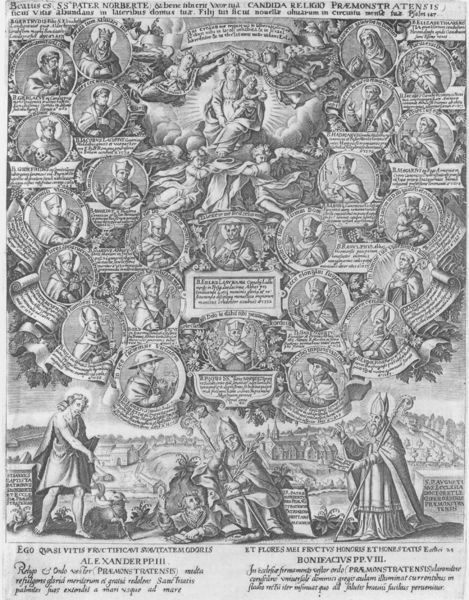
Titel: Beatus es SS PATER NORBERTE
Künstler: Theodor Galle
Standort: Wolfenbüttel
Institution: Herzog August Bibliothek
Schlagwörter: baum, gott, himmel, mann, weiß, wolken, landschaft, menschen, stadt, frau, grau, hut, köpfe, licht, männer, schwarz, haus, tiere, falten, johannes, kirche, adel, familie, kind, mutter, krone, kreis, rund, engel, garten, schrift, stab, grafik, graphik, figuren, bischof, papst, inschrift, faltenwurf, lamm, buch, strahlen, porträts, druck, druckgraphik, druckgrafik, radierung, stich, seite, illustration, schwarzweiß, text, kreise, christus, jesus, christlich, mittelalter, priester, bischöfe, geistliche, mitra, tiara, heilige, büsten, maria, kupferstich, madonna, gloriole, mutter gottes, inschriften, latein, lateinisch, jesuskind, medaillons, martyrer, tafeln, missionar, beschreibungen, madonne, alexander, lamm gottes, himmelskönigin, würdenträger, stammbaum, genealogie, kleriker, wurzel jesse, gottes, päpste, bonifacius, abstammung, jeus, organigramm, jesus maria, bilnisse, chritlich, war n piece, lord save us